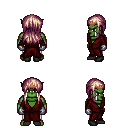
a pixel art fantasy rpg character, male body template, orc, green skin, red robe, white pants, white blonde unkempt hairstyle, bronze tiara, metal gloves, black shoes, four views (front, back, left, right), 2x2 character sprite sheet, small pixel art, hard edges, no anti-aliasing